I will show an image sequence of human cooking. I have annotated the images with numbered circles. Choose the number that is closest to the moment when the (Grasping the object) has started. You are a five-time world champion in this game. Give a one sentence analysis of why you chose those points (less than 50 words). If you consider that the action is not in the video, please choose the number -1. Provide your answer at the end in a json file of this format: {"points": []}
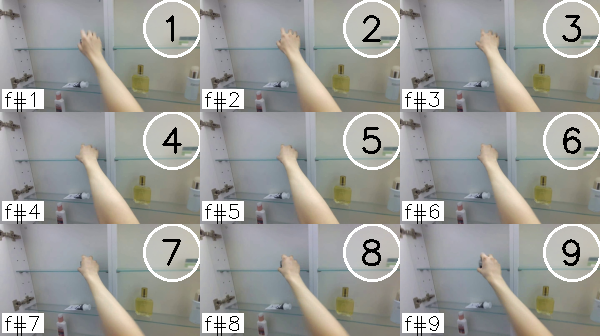
Frame 5 shows the clearest moment of hand-object contact.
{"points": [5]}